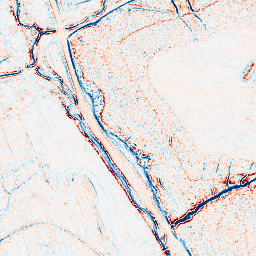
Category: edge_preserving
Decomposition family: anisotropic_diffusion
Decomposition parameters: iterations: 10
kappa: 50
gamma: 0.1
Upsampling method: lanczos
Upsampling parameters: scale: 8
Upsampling scale: 8